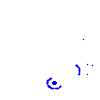
Particle: electron